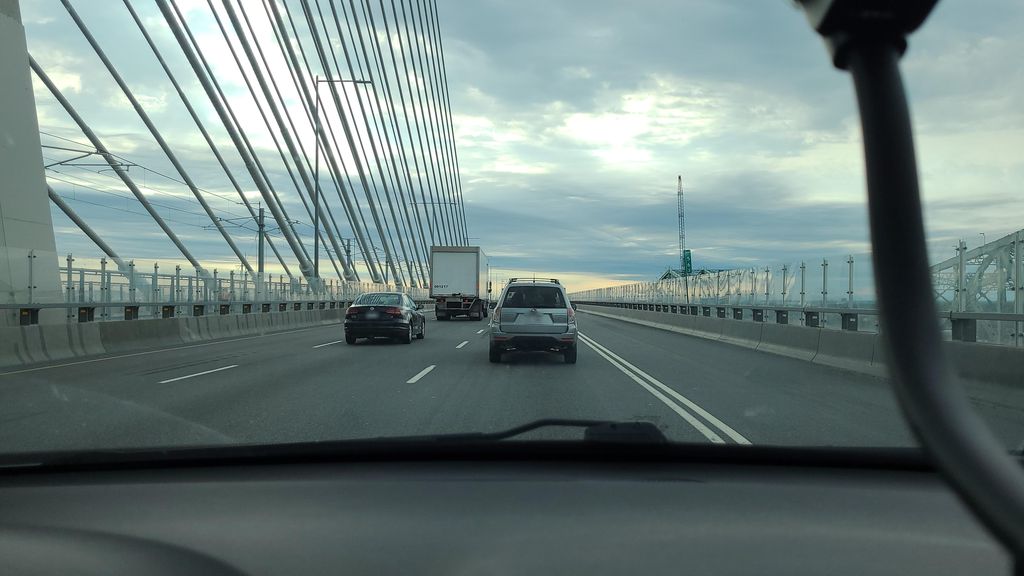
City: montreal